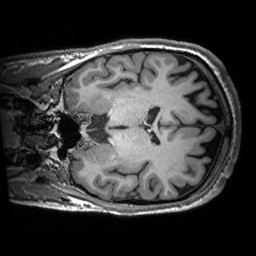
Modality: T1w
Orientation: coronal
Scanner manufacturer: siemens
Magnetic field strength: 3 T
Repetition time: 2.53 s
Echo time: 0.00288 s